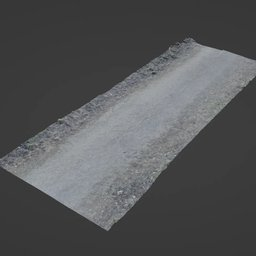
Label: nature